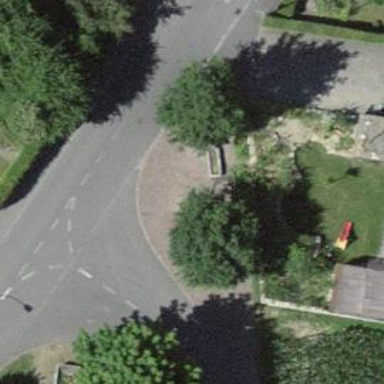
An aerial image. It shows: Red bench.